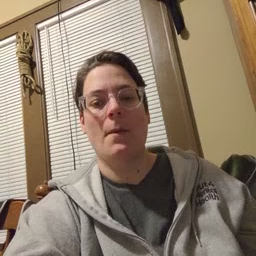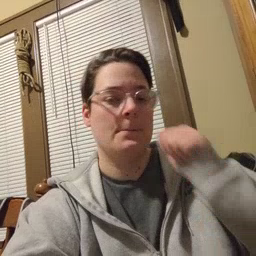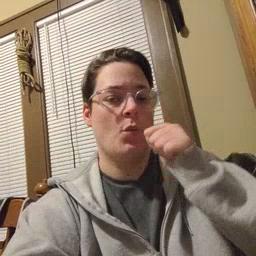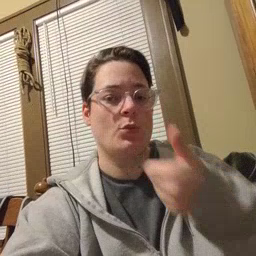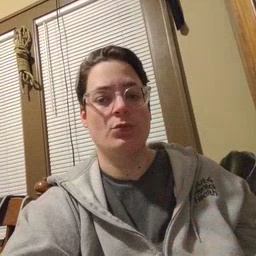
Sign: tomorrow